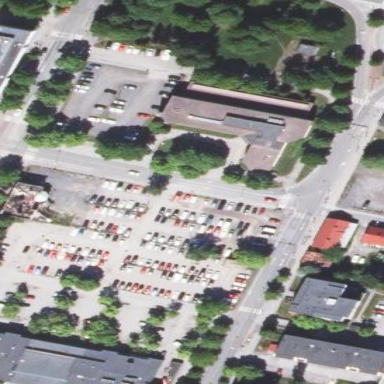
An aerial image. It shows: Parking area with surface.